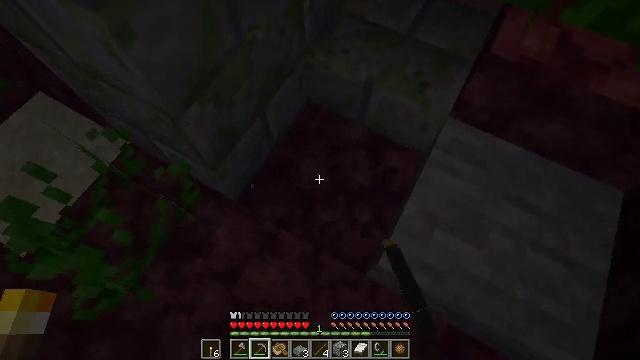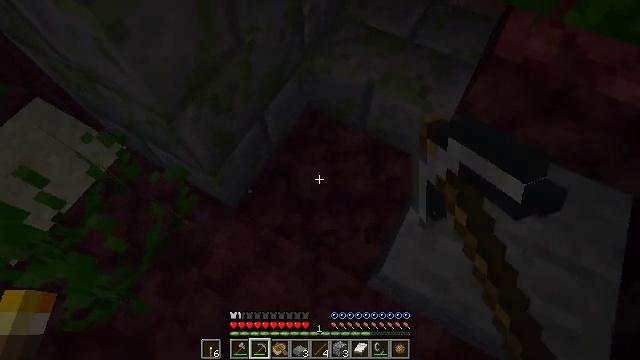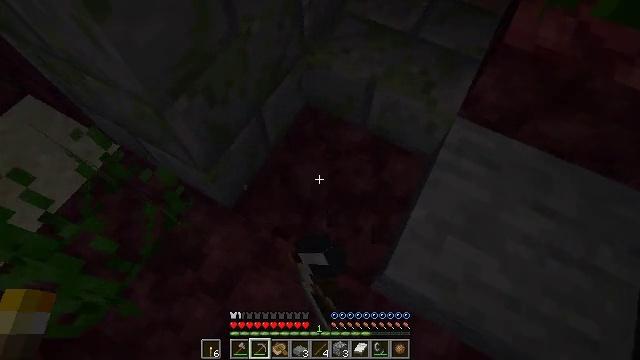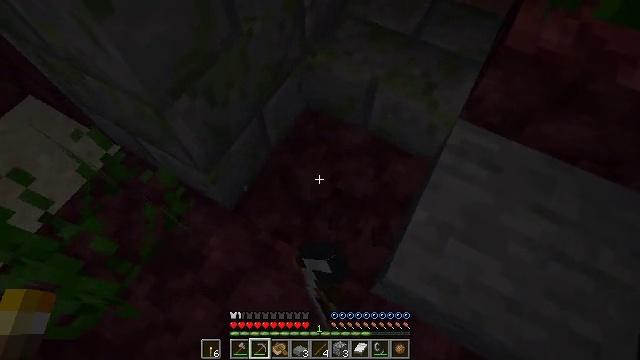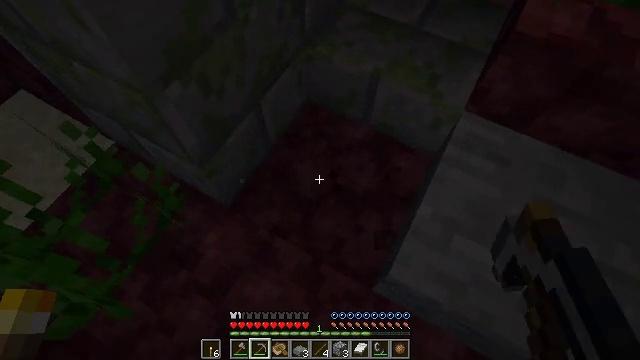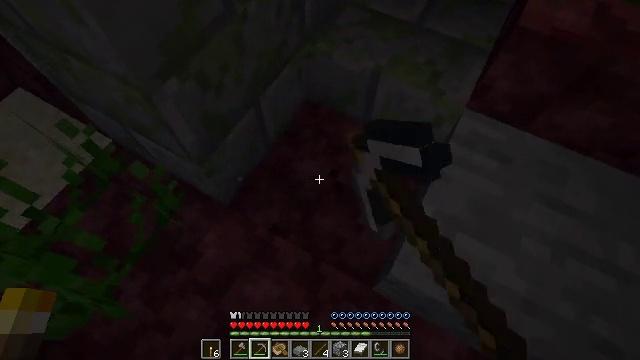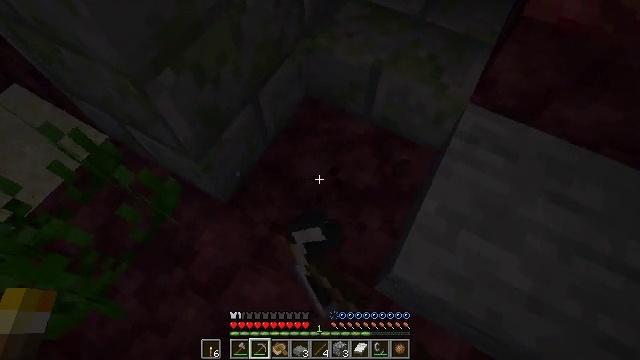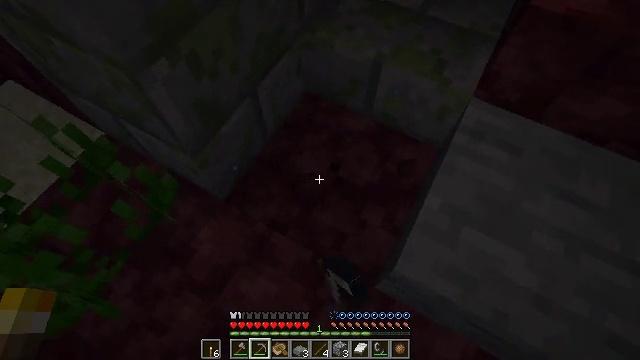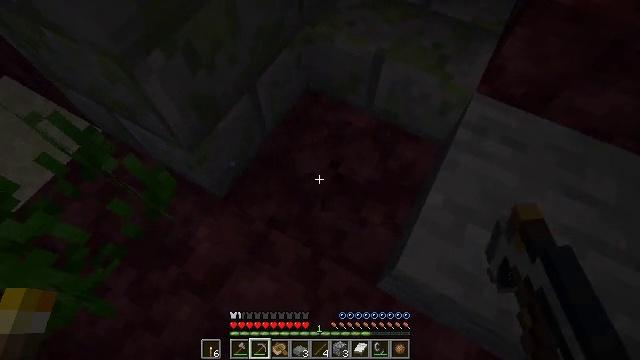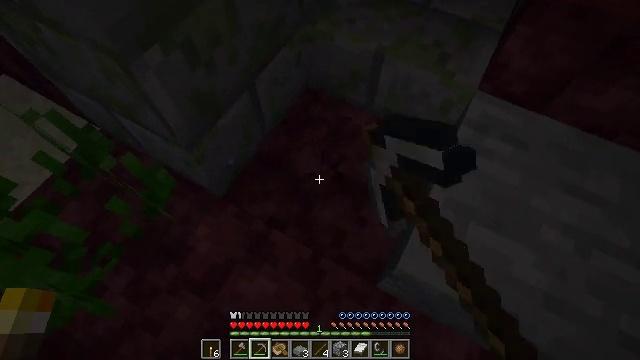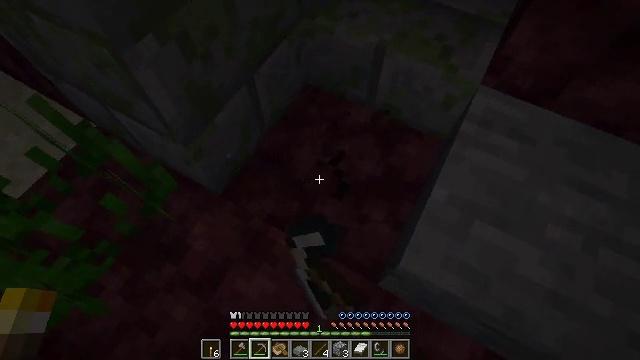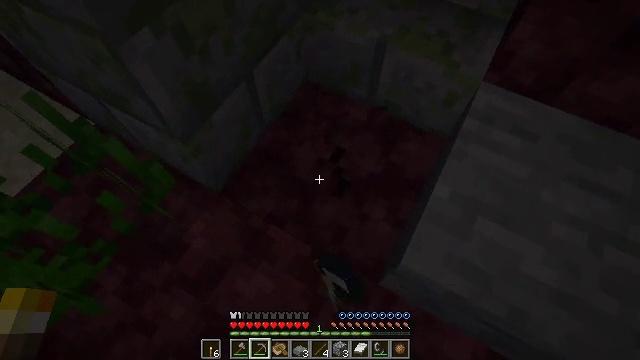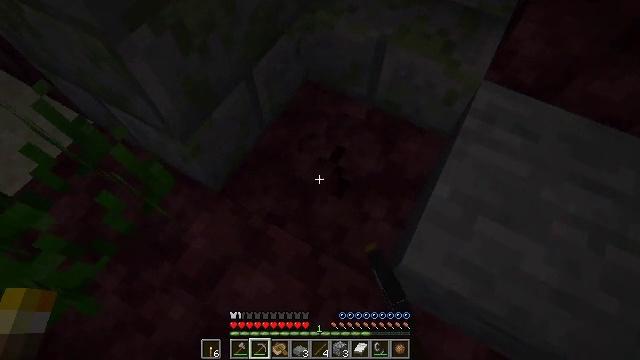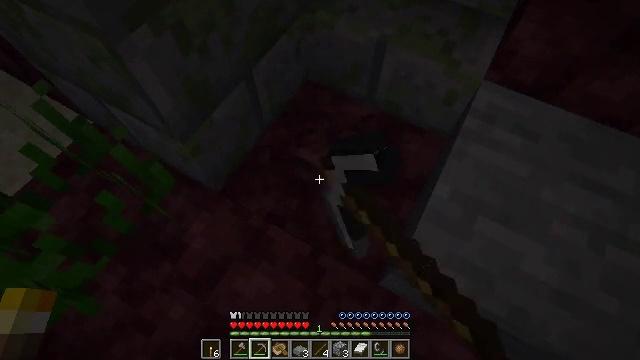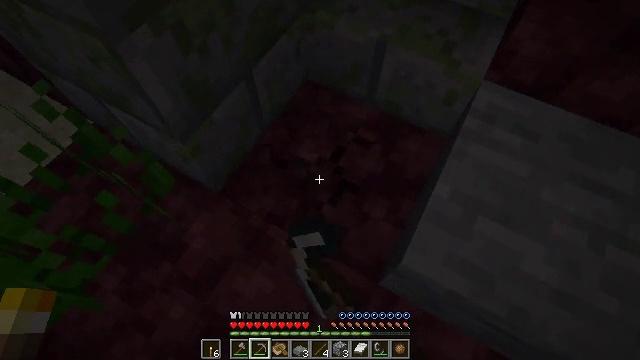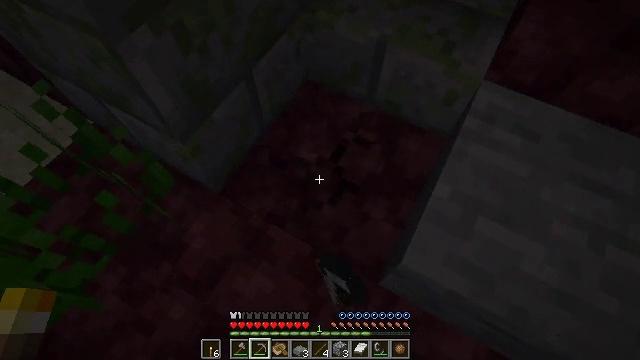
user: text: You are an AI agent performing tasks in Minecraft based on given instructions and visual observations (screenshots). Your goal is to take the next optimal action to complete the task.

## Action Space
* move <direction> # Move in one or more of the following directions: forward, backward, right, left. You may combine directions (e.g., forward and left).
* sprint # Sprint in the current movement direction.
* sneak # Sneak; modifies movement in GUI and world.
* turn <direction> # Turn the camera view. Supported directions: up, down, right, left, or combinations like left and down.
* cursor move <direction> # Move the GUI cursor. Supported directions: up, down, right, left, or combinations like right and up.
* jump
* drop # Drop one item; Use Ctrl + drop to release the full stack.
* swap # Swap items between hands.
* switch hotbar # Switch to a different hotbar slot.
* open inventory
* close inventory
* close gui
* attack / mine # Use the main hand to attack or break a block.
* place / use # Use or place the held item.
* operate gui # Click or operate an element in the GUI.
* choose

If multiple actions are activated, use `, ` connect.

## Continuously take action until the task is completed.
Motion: motion action
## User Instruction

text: Dig up netherrack with a pickaxe.
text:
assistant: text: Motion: turn up, attack / mine
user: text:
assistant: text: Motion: attack / mine
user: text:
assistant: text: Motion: attack / mine
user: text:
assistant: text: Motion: attack / mine
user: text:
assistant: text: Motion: attack / mine
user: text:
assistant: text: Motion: attack / mine
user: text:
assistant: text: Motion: attack / mine
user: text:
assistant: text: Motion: attack / mine
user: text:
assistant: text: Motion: attack / mine
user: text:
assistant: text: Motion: attack / mine
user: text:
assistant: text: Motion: attack / mine
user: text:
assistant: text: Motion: attack / mine
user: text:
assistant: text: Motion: attack / mine
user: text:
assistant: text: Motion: attack / mine
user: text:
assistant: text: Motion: attack / mine
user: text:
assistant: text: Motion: attack / mine
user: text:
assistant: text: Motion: attack / mine
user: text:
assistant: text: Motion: turn up, attack / mine
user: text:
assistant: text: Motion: attack / mine
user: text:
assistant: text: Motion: attack / mine
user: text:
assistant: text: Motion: attack / mine
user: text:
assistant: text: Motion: attack / mine
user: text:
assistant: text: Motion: attack / mine
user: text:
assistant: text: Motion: attack / mine
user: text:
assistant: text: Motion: attack / mine
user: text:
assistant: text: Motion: attack / mine
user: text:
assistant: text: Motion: attack / mine
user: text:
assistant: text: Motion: attack / mine